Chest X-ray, PA view. Patient: 59 years old, sex M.
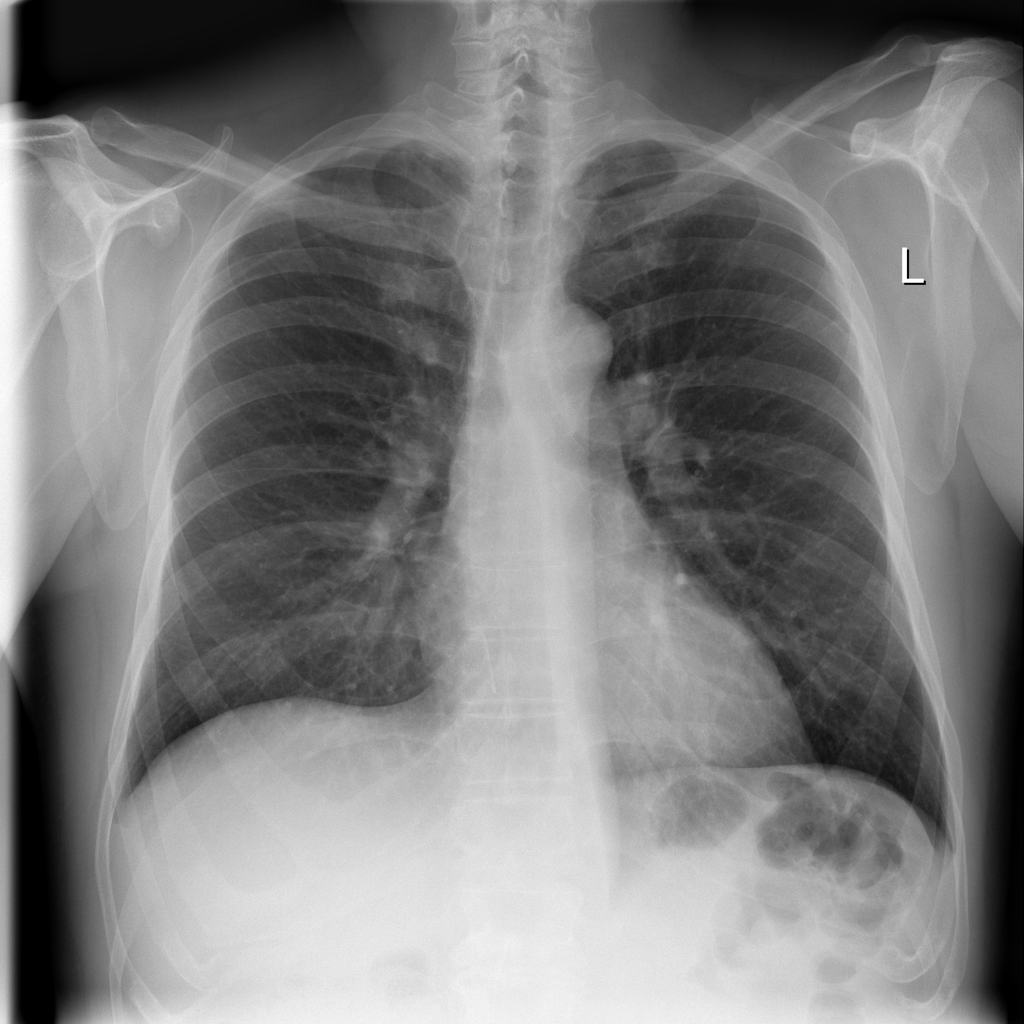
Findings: No Finding